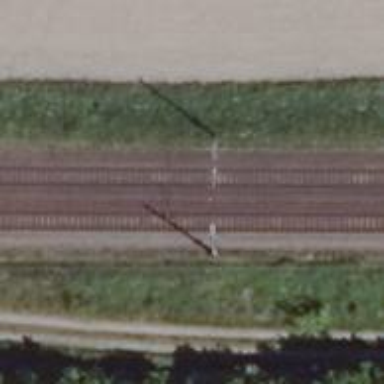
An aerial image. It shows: Railway milestone with catenary mast.